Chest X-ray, PA view. Patient: 63 years old, sex F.
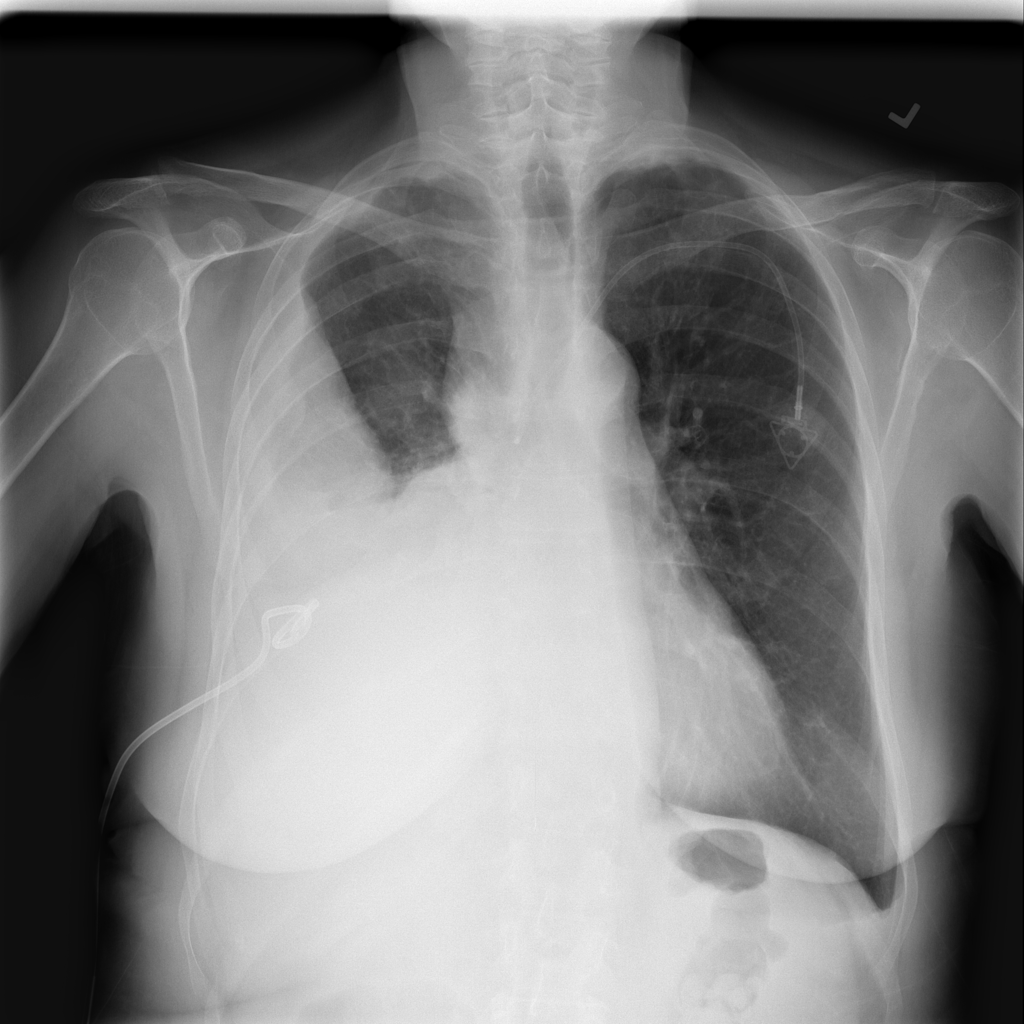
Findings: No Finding